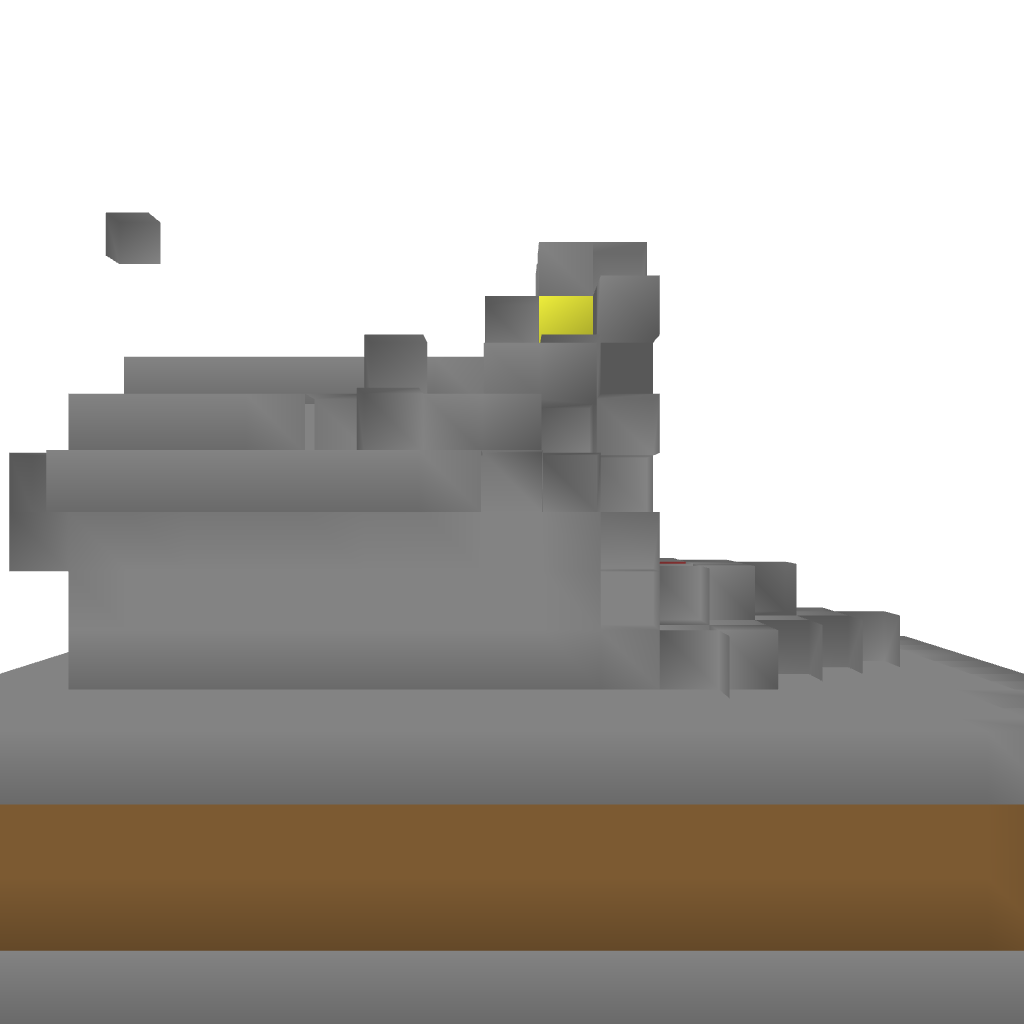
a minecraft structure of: TNT Cannon bad low quality